Question: What is the reading of the measurement in the image?
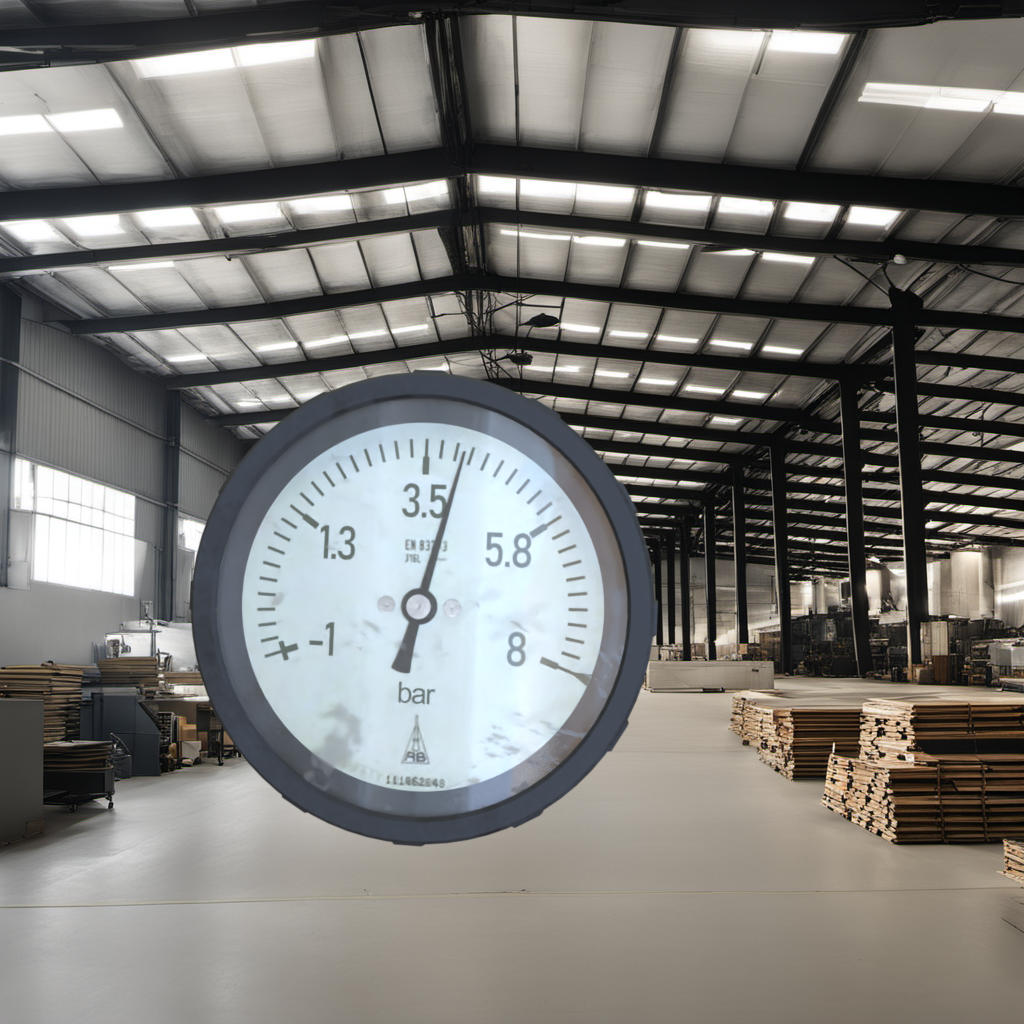
Answer: The result is 4.06
Question: What is the value range of the measurement in the image?
Answer: The range is from -1 to 8
Question: What is the minimum and maximum value of the measurement shown in the image?
Answer: The minimum value is -1 and the maximum value is 8